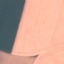
Land use / land cover class: AnnualCrop